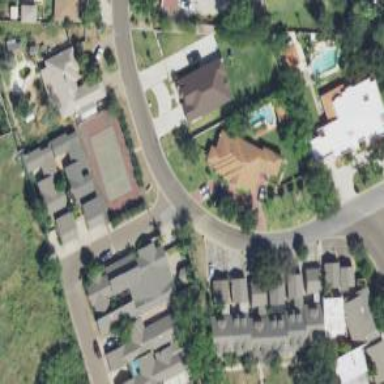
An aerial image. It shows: Residential area with homes lining the residential road.